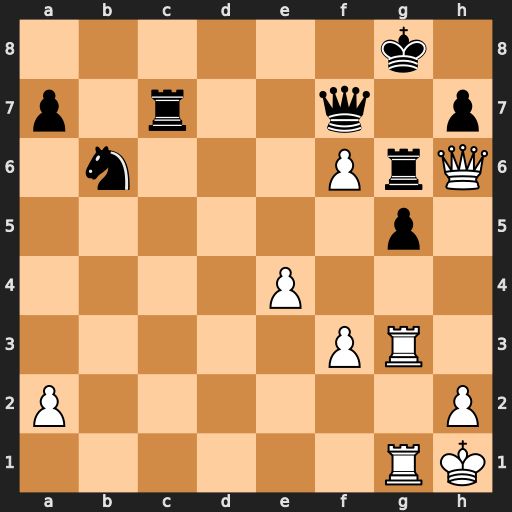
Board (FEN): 6k1/p1r2q1p/1n3PrQ/6p1/4P3/5PR1/P6P/6RK
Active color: w
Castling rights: -
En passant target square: -
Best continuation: Rxg5 Qxf6 Rxg6+ hxg6 Rxg6+